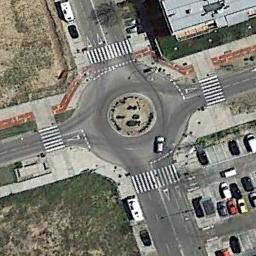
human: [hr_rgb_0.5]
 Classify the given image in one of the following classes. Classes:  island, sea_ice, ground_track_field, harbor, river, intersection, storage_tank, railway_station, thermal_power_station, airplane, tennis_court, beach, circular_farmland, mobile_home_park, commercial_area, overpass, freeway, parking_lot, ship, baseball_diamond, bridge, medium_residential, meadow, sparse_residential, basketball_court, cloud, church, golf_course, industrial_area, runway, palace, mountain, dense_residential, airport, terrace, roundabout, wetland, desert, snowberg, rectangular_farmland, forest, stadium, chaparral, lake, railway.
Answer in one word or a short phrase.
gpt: roundabout